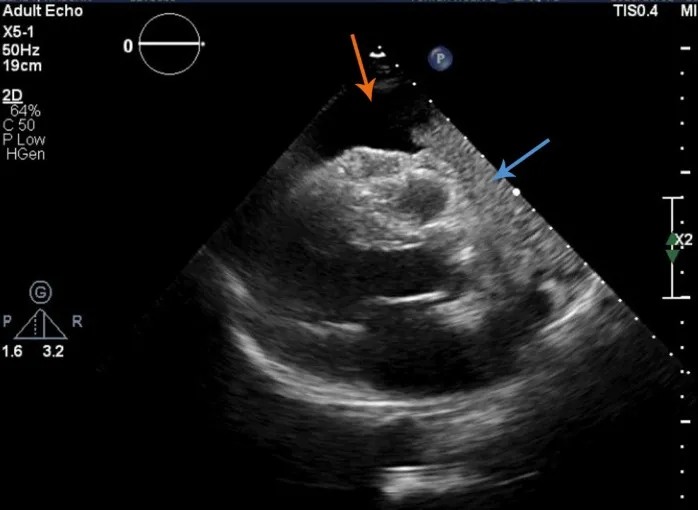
Severe pericardial effusion (orange arrow) and a large mass (blue arrow) anterior to the right ventricular outflow tract in the parasternal long-axis view in 2D transthoracic echocardiography.
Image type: radiology (ultrasound)